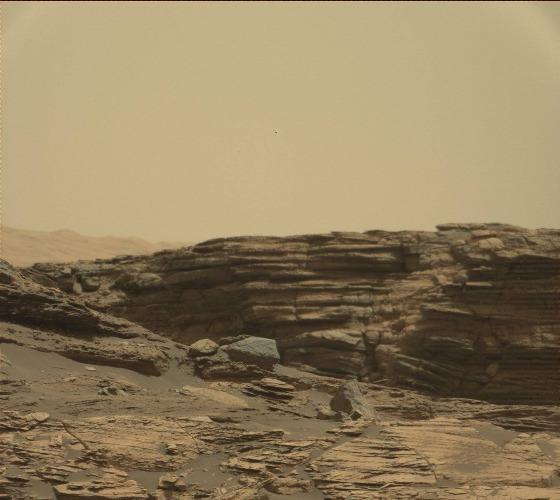
Terrain classes present: Bedrock, Gravel / Sand / Soil, Rock, Shadow, Sky / Distant Mountains